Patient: sex M, age 37
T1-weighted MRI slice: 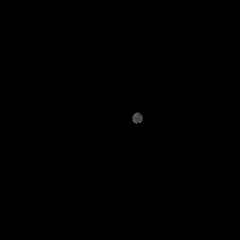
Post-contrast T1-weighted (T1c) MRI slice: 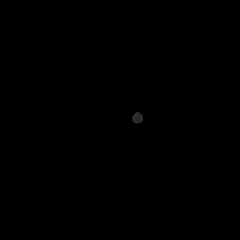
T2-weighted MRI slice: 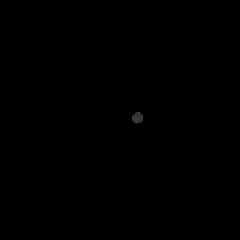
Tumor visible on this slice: no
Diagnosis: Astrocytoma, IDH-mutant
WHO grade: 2